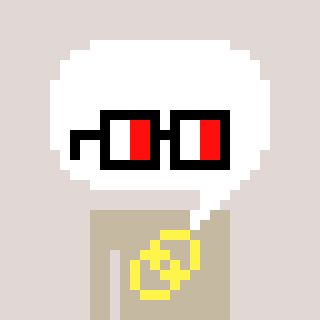
a pixel art character with square glasses with black frames and red eyes, a speech bubble-shaped head and a bege-colored body on a warm background